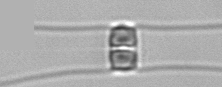
Label: Chaetoceros_danicus